Question: Count the number of objects in the diagram.
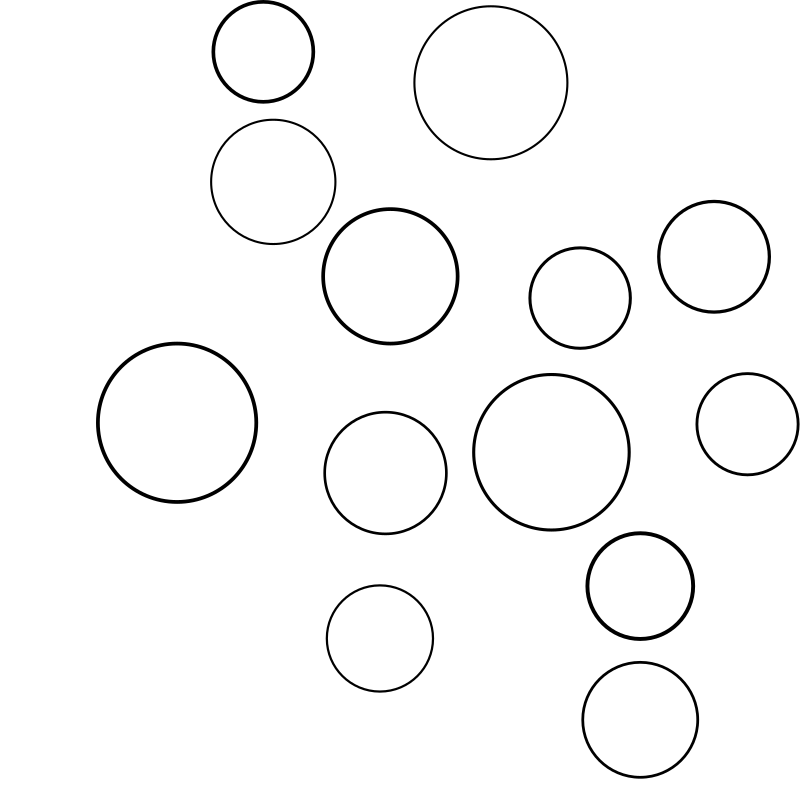
Answer: 13